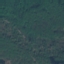
Land use / land cover: Forest